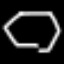
Label: octagon